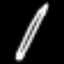
Label: pencil